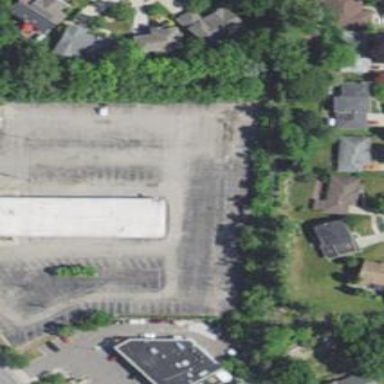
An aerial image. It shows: Parking area with surface for vehicle storage.